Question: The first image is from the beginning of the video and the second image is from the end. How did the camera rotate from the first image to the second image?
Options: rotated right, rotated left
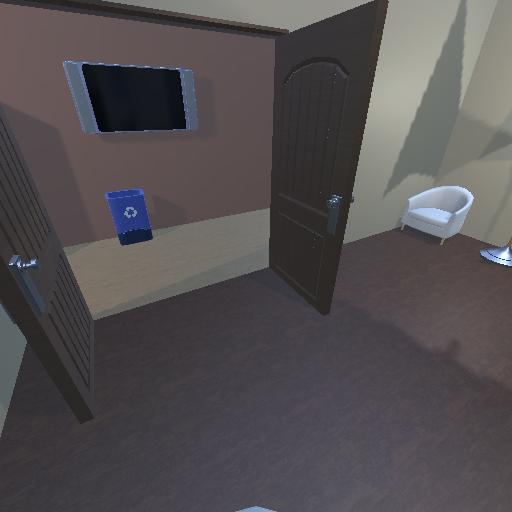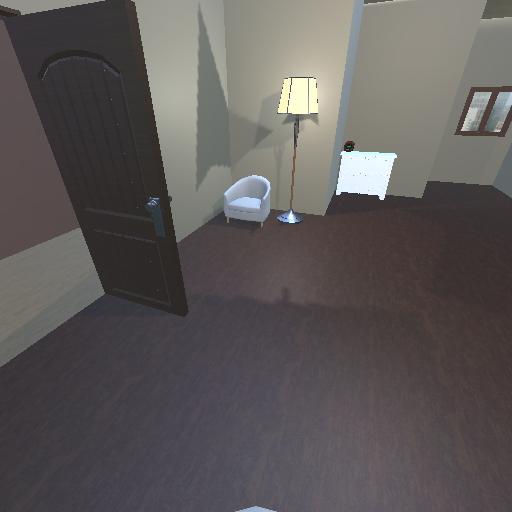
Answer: rotated right